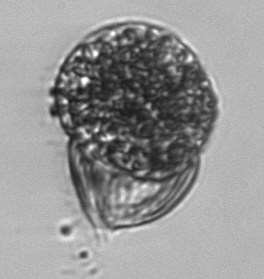
Label: Pelagostrobilidium